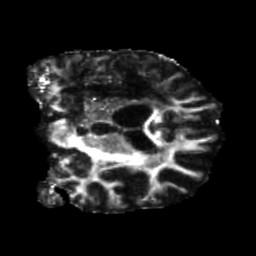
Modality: FA
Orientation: coronal
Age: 56
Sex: male
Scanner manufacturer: siemens
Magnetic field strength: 3 T
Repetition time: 5.25 s
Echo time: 0.08 s